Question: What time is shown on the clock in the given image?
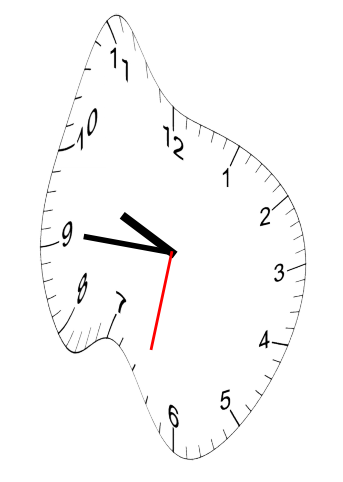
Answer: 09:45:32